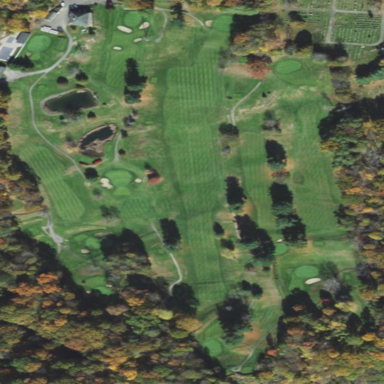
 place for golfing and leisure activities."